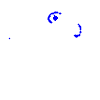
Particle: electron